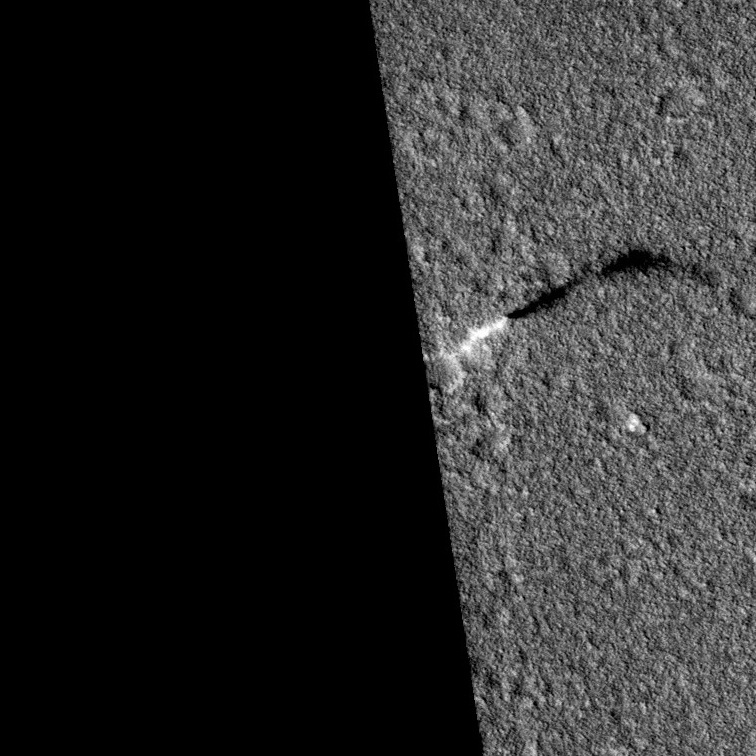
Label: dustdevil